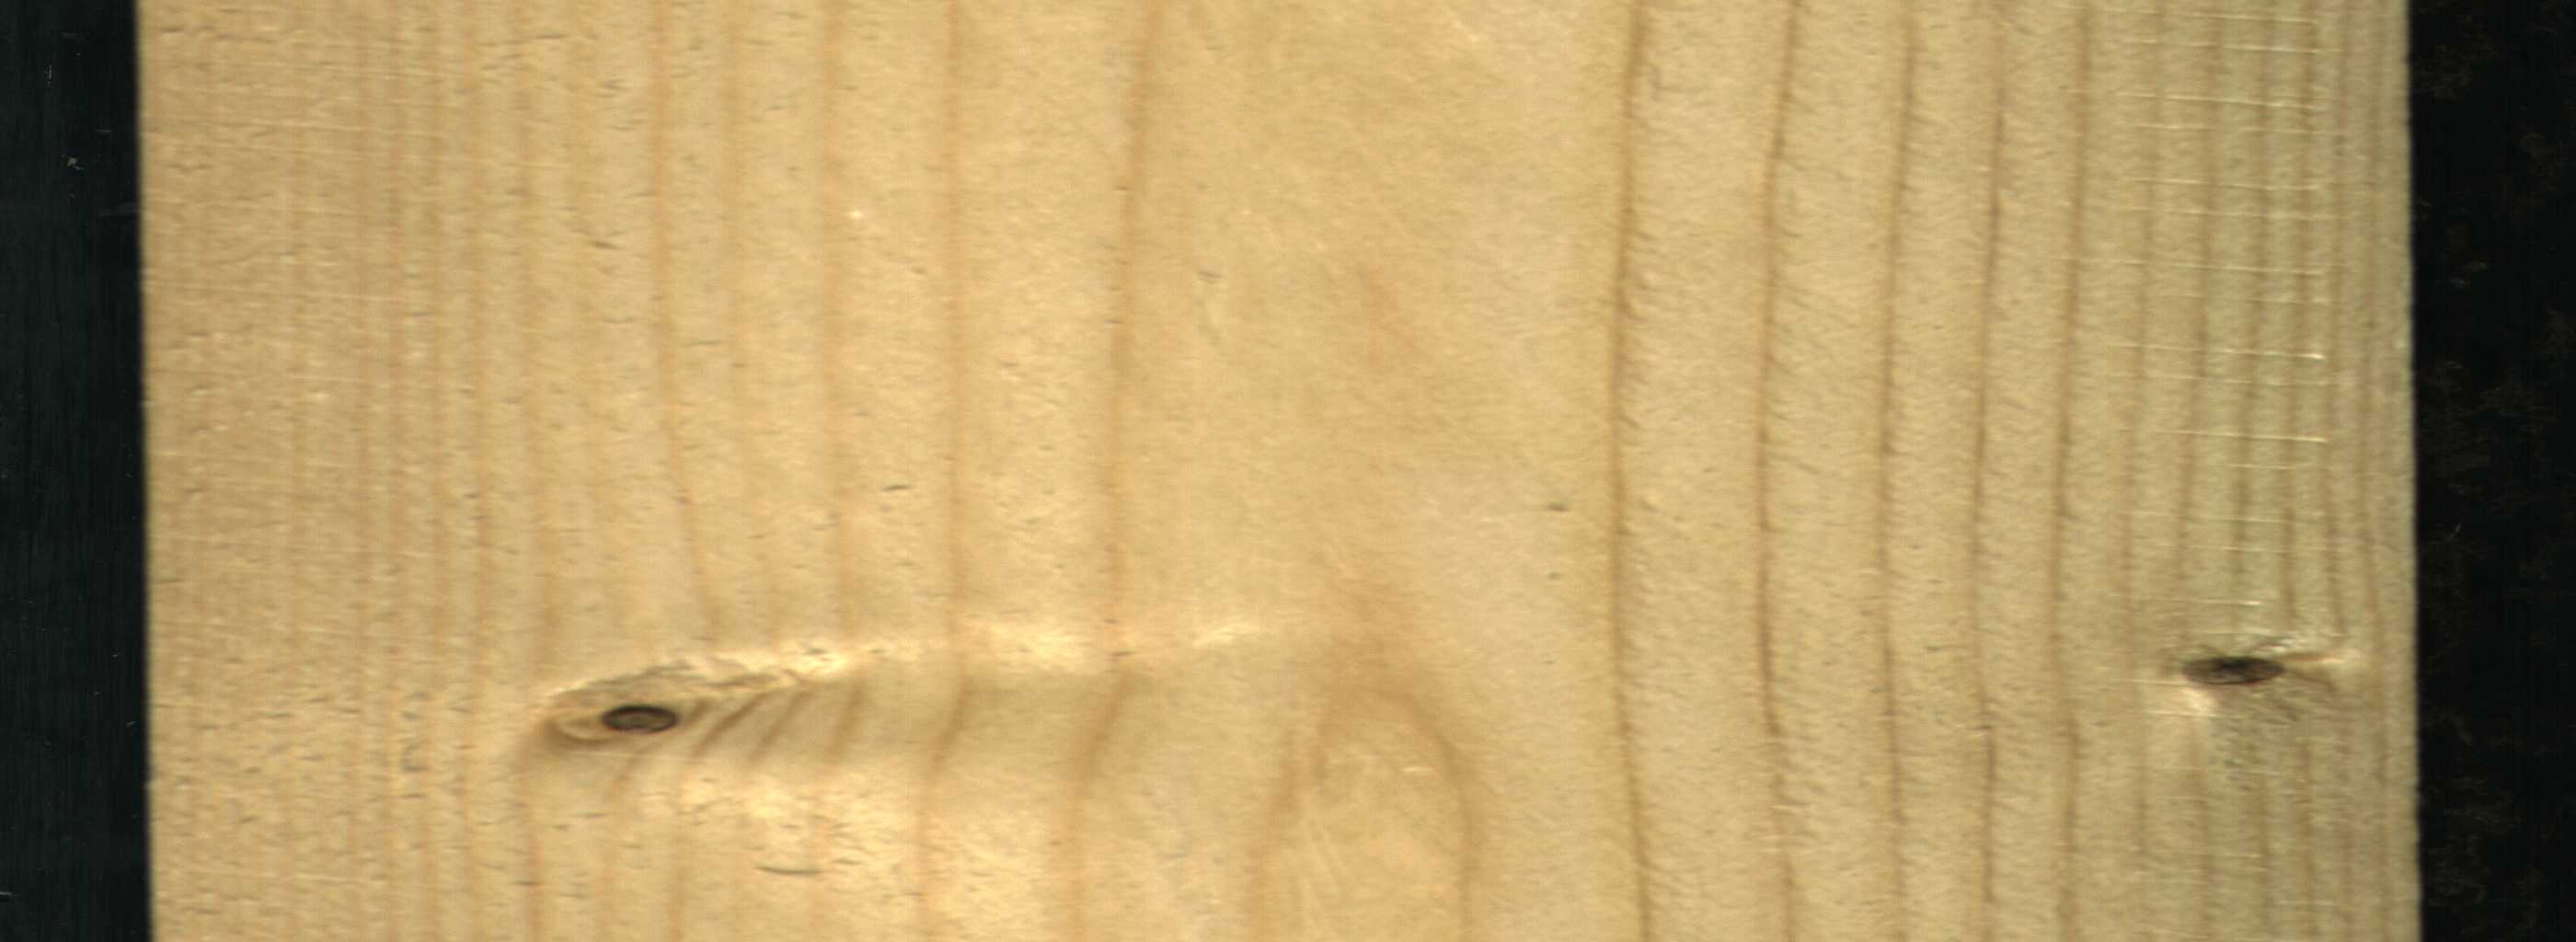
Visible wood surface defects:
Dead_Knot
Dead_Knot